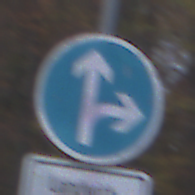
Verkehrszeichen: VorgeschriebeneFahrtrichtungGeradeausOderRechts
Zusatzzeichen unten: BesondereFahrzeugeUndTransportgueter6
Umgebung: Outdoor, Nature
Tageszeit: SunriseSunset
Wetter: PartlyCloudy
Licht: Natural
Jahreszeit: Autumn
Kontrast: LowContrast